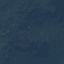
Land use / land cover: Forest